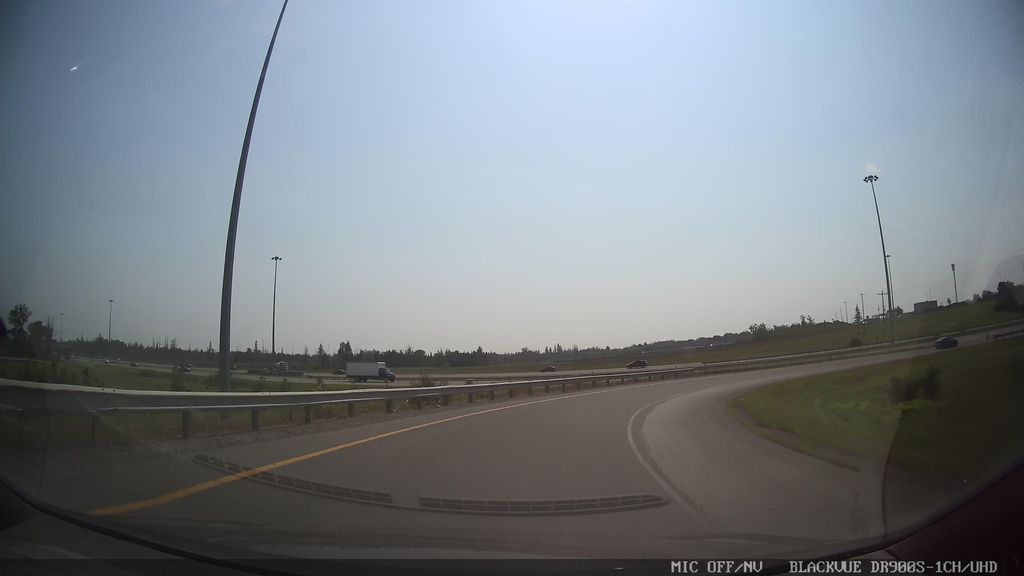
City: ottawa-gatineau